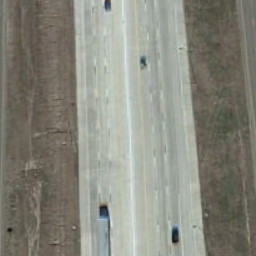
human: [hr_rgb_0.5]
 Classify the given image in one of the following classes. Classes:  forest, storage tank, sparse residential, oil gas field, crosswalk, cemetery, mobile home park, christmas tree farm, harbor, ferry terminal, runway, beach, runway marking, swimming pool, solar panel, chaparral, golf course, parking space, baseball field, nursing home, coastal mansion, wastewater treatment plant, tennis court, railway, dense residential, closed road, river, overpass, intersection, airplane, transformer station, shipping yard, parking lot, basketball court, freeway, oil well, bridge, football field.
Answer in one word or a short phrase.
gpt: freeway